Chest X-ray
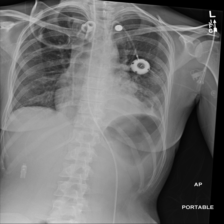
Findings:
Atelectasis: positive
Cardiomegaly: negative
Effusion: positive
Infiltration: positive
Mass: negative
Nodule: negative
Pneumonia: negative
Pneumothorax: negative
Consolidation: negative
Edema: negative
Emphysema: negative
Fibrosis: negative
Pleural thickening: negative
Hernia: negative